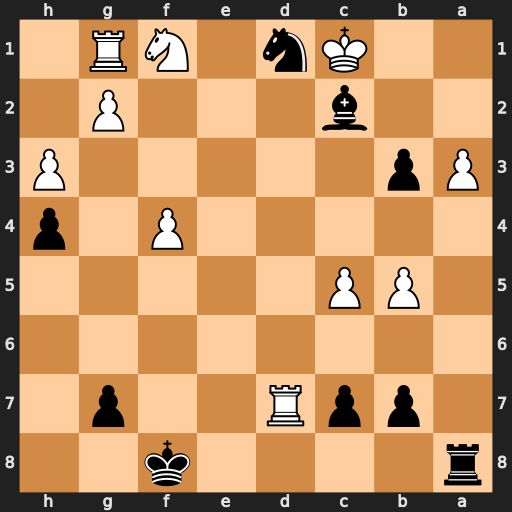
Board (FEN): r4k2/1ppR2p1/8/1PP5/5P1p/Pp5P/2b3P1/2Kn1NR1
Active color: b
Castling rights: -
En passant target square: -
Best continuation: Rxa3 Rxd1 Ra1+ Kb2 Rxd1